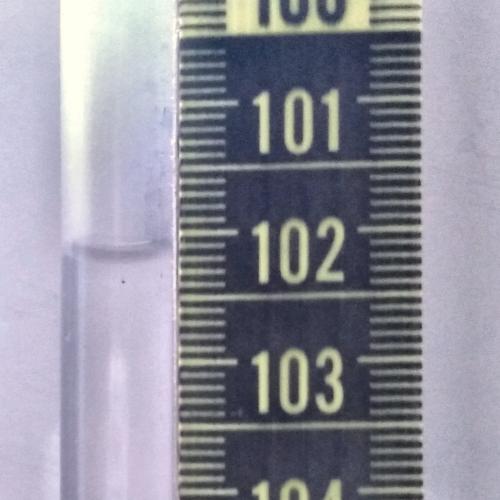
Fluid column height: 102.1 cm